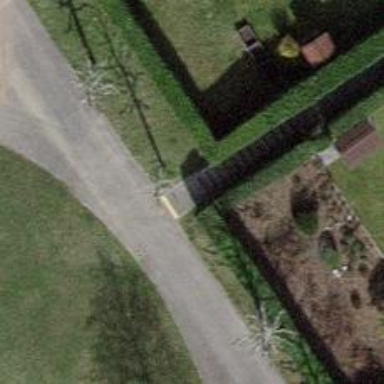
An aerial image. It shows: Road with steps.